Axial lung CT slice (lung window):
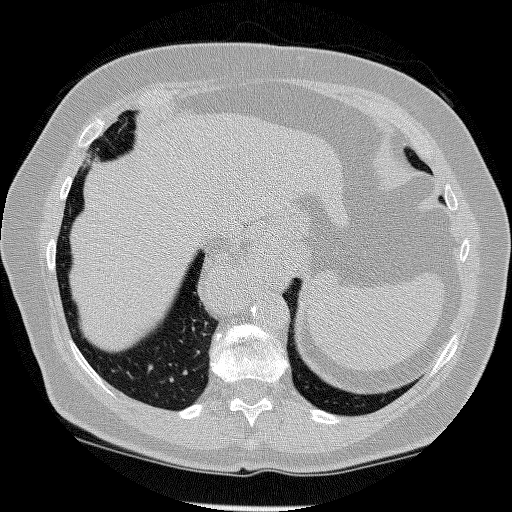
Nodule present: no